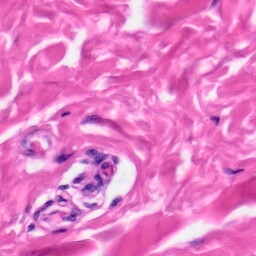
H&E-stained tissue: Skin